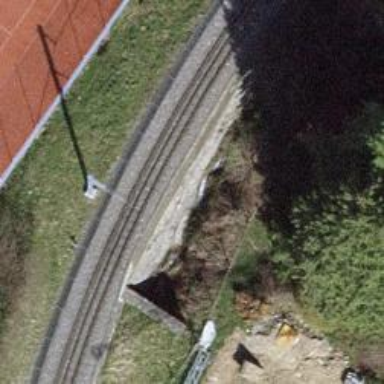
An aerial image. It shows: Narrow-gauge railway track with one electrified contact line.